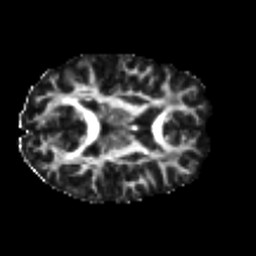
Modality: FA
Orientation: axial
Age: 25
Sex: female
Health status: healthy
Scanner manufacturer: ge
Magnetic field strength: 3 T
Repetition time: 11 s
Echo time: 0.072 s